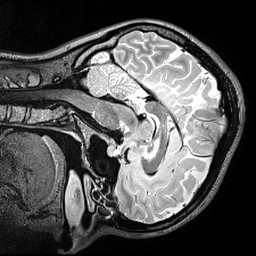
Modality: T2w
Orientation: sagittal
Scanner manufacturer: siemens
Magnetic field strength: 3 T
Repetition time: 3.2 s
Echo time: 0.566 s